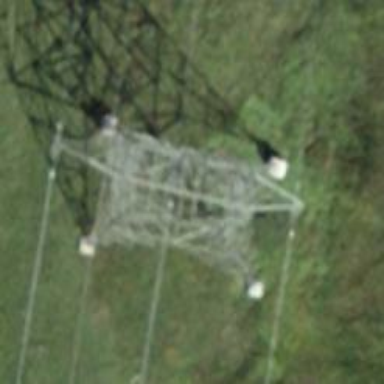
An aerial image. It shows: Towering power structure.